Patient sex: M
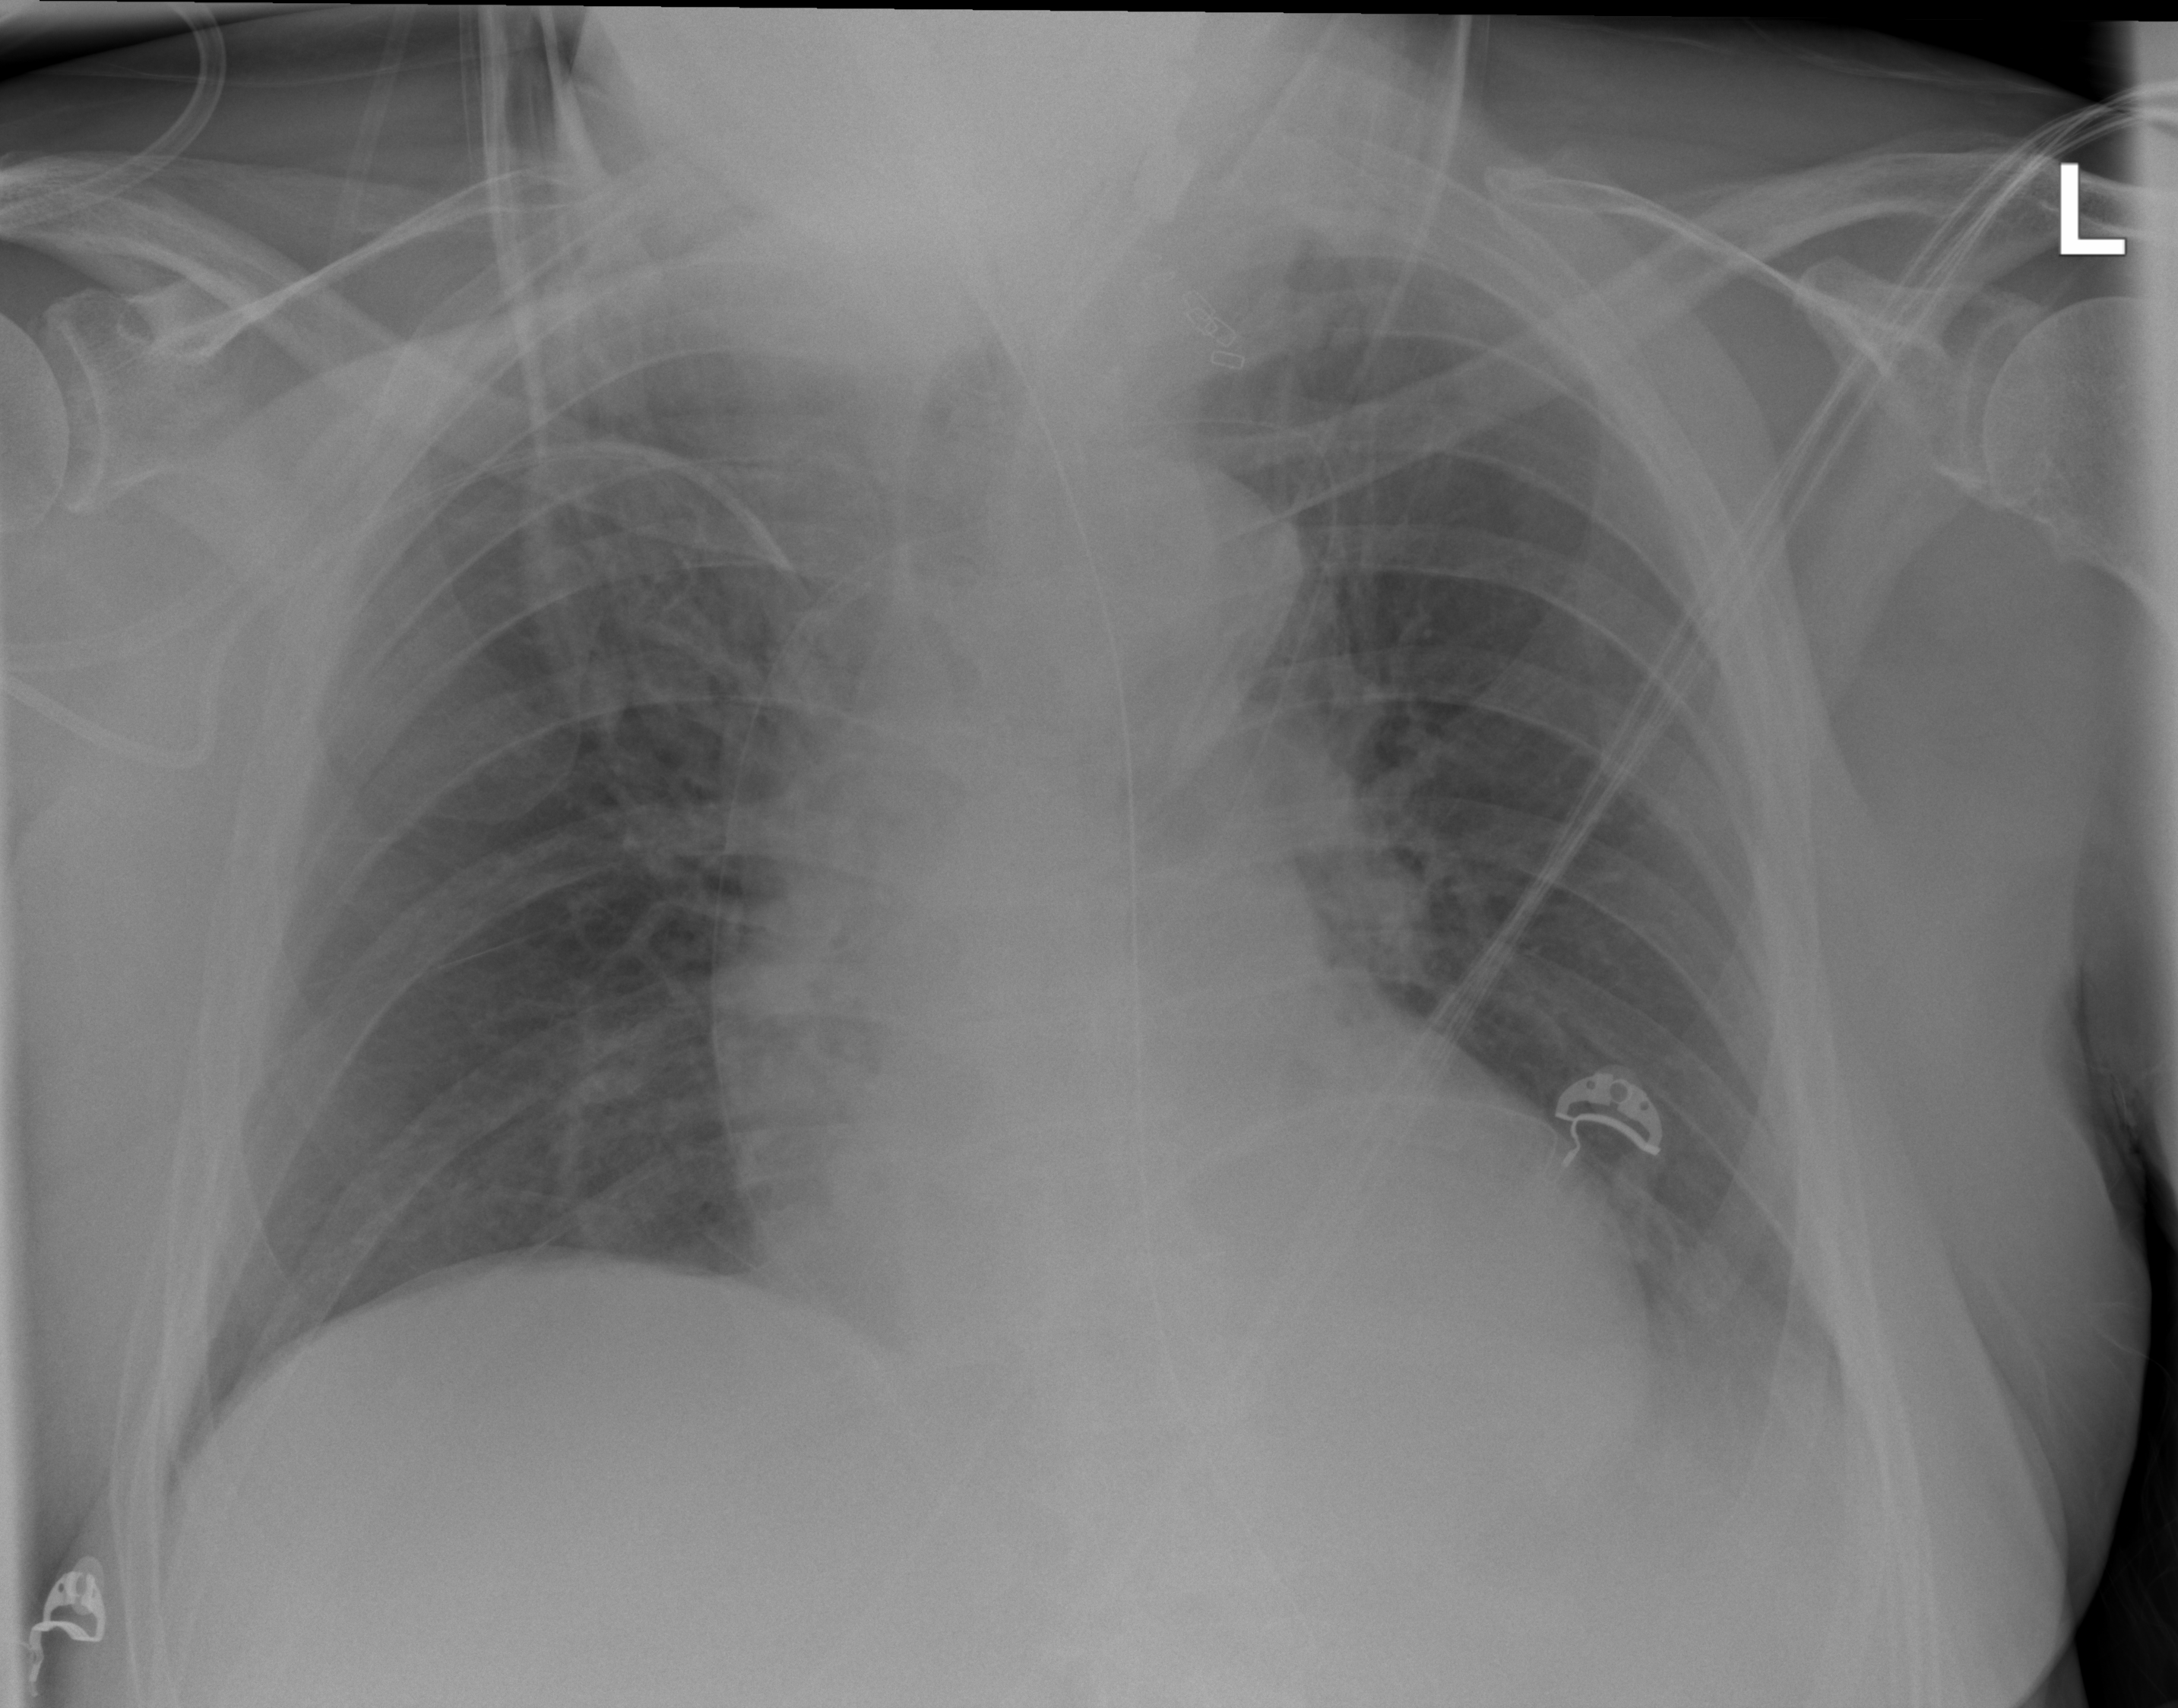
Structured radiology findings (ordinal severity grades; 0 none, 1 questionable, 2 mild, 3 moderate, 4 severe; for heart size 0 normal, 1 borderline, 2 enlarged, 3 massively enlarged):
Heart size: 1
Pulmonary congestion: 0
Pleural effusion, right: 0
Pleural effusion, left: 2
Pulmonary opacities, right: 0
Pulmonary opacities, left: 0
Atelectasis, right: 0
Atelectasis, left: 2